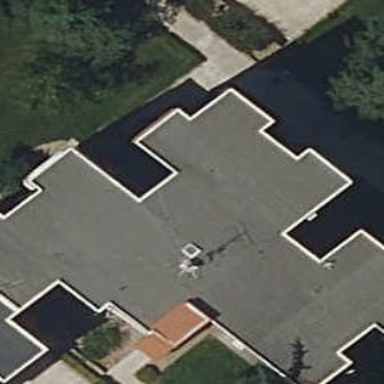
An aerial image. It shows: View of apartment building.